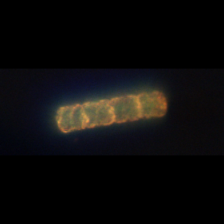
Taxon: Lauderia_Hemiaulus
Group: Diatoms